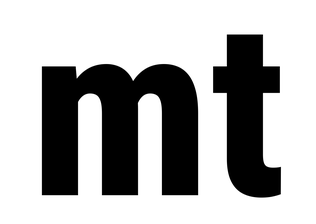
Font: Roboto_Condensed_ExtraBold